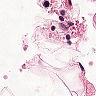
Metastatic tissue present: no